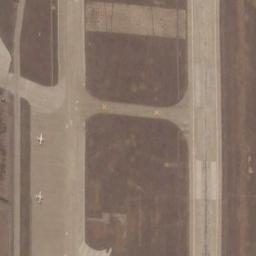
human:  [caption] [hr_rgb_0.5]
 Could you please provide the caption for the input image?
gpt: The runway is on the bare land .

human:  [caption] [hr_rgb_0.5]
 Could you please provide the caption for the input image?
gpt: There are two planes on the runway .

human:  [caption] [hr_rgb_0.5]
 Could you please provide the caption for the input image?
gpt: The runway is next to an open area and two planes park the open area .

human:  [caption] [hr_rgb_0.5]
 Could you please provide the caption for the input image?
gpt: Numerous complex staggered runways are lined with large brown bare ground, And many aircraft are parked in the open space beside the runway .

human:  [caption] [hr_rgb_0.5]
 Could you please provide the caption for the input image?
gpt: There are brown bare land near the runway .